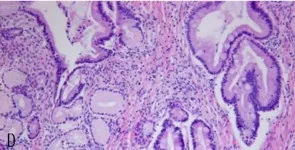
Microscopic photograph of the tumor. D. Columnar epithelia are accompanied by intestinal metaplasia with scattered goblet cells (right) as well as pseudopyloric metaplasia (left) (hematoxylin and eosin, x 200).
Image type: pathology (h&e)